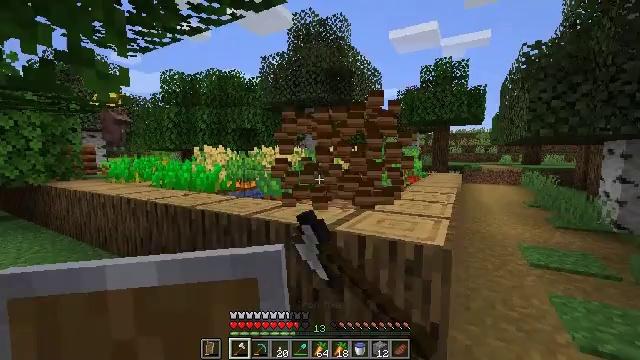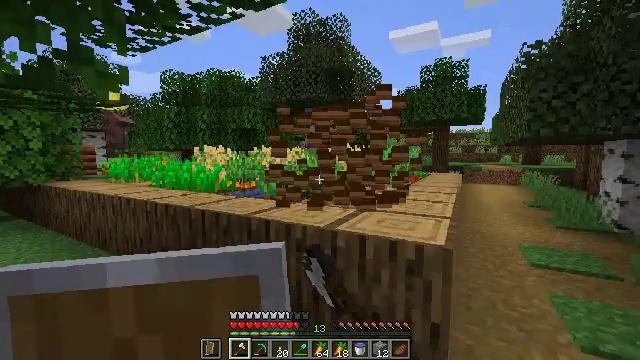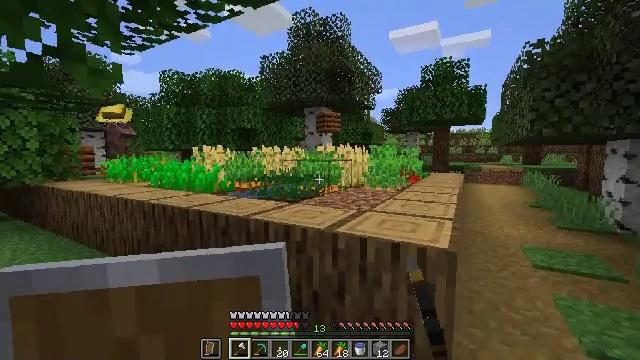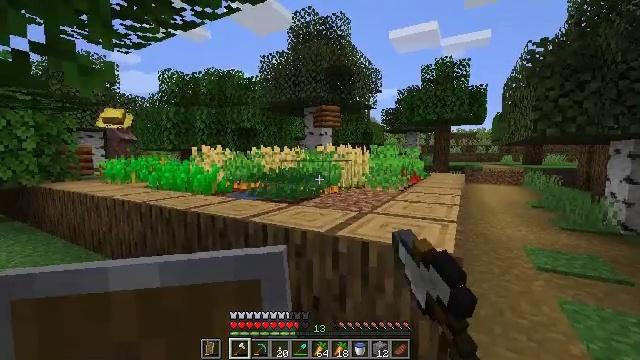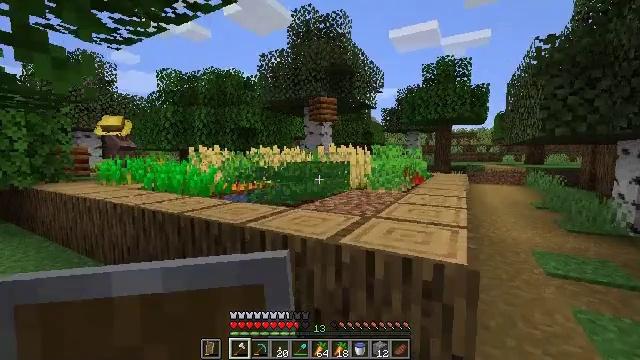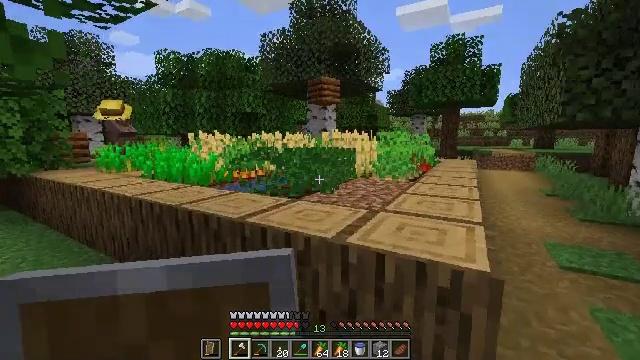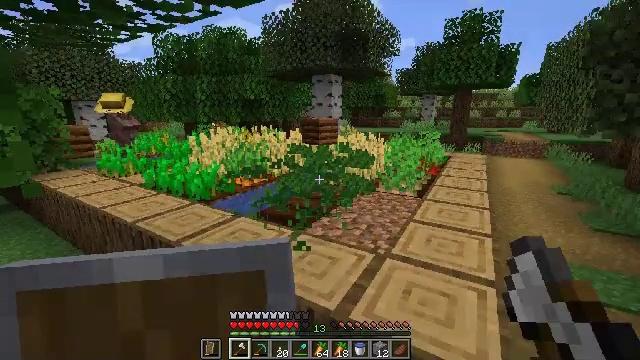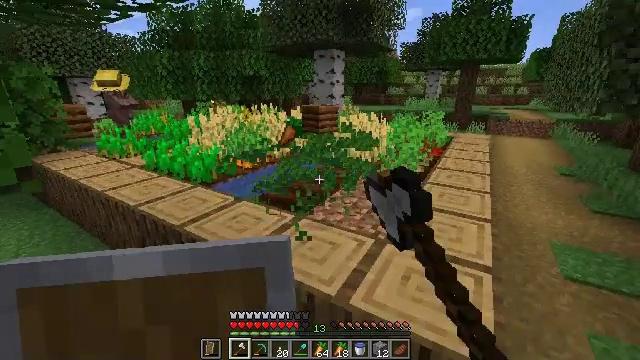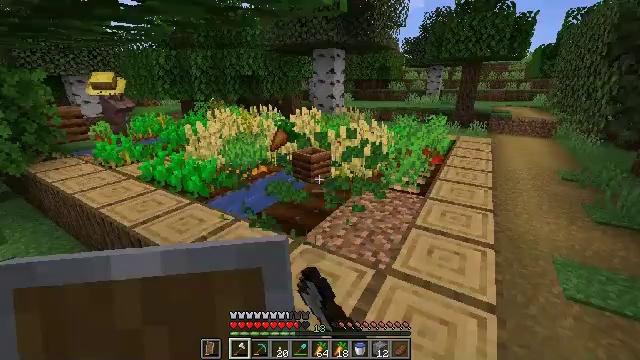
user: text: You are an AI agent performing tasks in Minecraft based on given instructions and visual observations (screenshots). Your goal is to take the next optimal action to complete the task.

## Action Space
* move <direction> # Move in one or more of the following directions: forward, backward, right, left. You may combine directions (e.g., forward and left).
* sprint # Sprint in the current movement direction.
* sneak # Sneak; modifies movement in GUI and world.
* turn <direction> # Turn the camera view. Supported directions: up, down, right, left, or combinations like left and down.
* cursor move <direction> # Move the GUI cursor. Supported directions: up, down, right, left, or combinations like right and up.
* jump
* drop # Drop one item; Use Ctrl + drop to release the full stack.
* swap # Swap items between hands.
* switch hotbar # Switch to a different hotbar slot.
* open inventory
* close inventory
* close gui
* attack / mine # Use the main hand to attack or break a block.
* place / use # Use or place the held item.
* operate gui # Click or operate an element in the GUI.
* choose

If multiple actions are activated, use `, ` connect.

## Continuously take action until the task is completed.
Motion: motion action
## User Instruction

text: Gather carrots from the field.
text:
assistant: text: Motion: attack / mine
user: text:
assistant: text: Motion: move forward, attack / mine
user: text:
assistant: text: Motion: move forward, attack / mine
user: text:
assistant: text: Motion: move forward, attack / mine
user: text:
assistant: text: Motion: move forward, turn down, attack / mine, jump
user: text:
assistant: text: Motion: move forward, turn left and down, attack / mine, jump
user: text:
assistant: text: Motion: move forward, turn down, attack / mine, jump
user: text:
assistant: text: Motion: move forward, turn down, attack / mine, jump
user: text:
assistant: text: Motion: attack / mine, jump